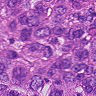
Metastatic tissue present: yes